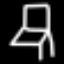
Label: chair